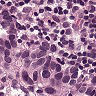
Metastatic tissue present: yes